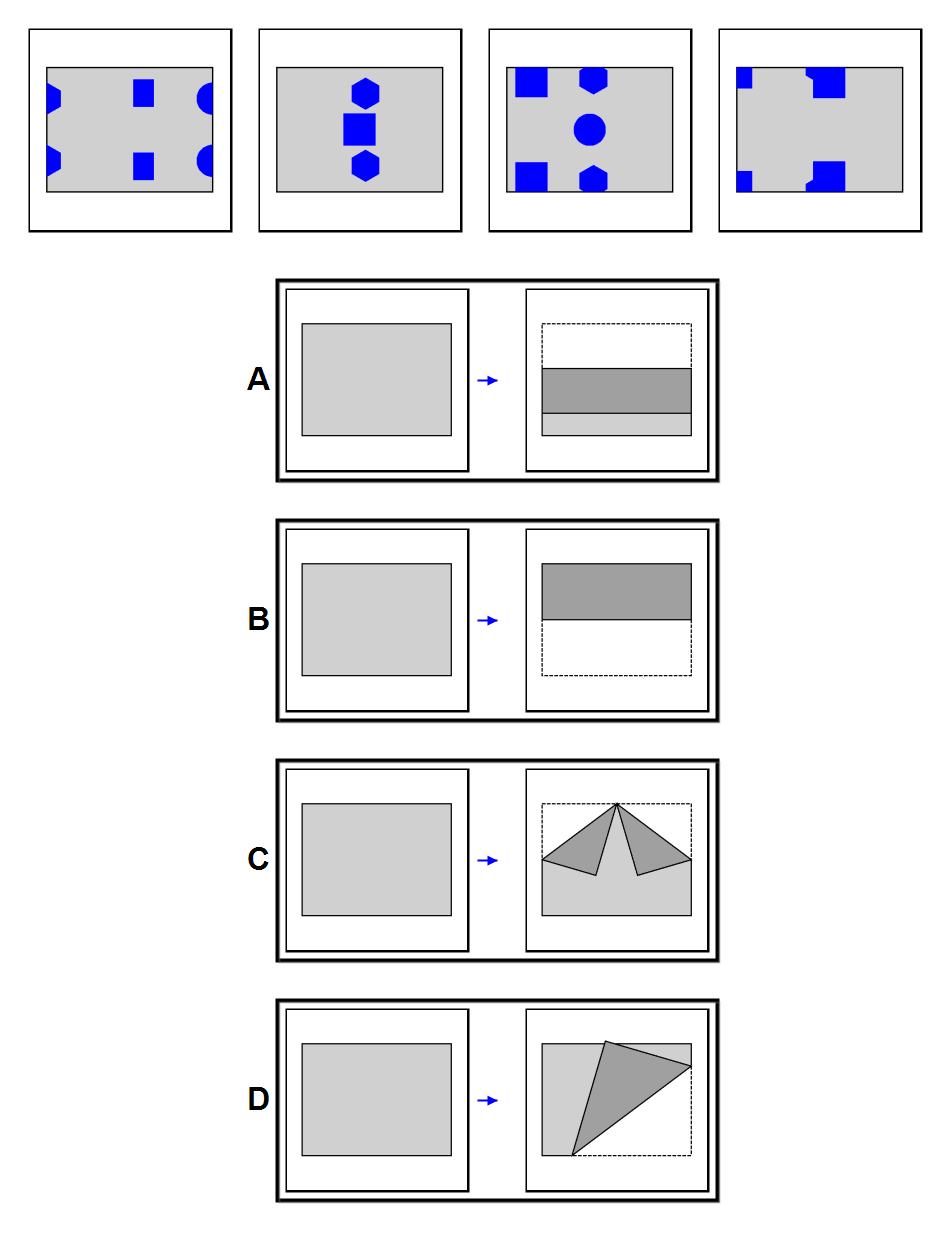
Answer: B